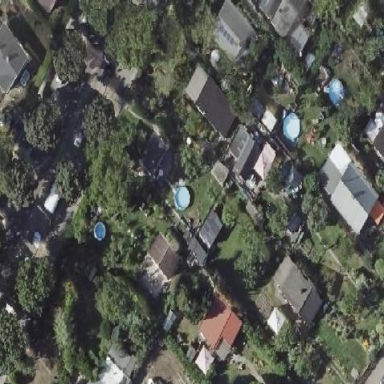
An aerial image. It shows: Plot in the allotments.